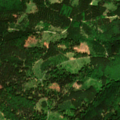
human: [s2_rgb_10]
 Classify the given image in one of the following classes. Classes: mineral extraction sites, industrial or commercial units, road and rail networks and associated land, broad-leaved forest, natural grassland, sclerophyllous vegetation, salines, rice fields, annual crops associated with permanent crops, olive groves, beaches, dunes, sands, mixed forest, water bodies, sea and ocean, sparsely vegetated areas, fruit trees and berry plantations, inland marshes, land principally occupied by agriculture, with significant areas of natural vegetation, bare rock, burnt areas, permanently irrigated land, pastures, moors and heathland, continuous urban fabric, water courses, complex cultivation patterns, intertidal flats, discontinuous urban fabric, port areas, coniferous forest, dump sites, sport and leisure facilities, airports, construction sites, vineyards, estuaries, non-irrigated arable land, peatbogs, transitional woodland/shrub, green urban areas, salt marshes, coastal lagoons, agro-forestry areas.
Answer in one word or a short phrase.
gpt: coniferous forest, mixed forest, transitional woodland/shrub